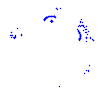
Particle: kaon